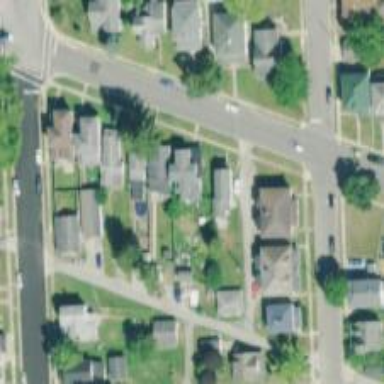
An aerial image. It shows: Alley classified as service road.